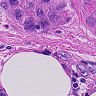
Metastatic tissue present: yes